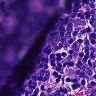
Metastatic tissue present: no